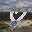
Label: 8